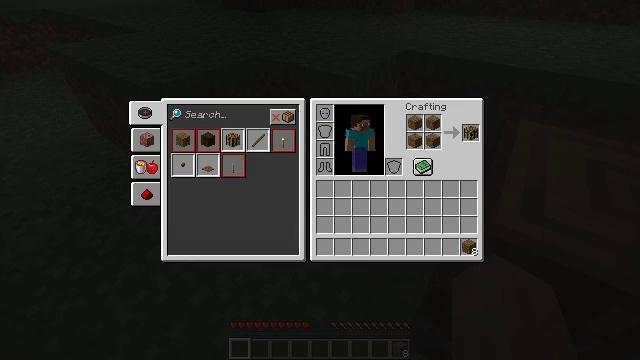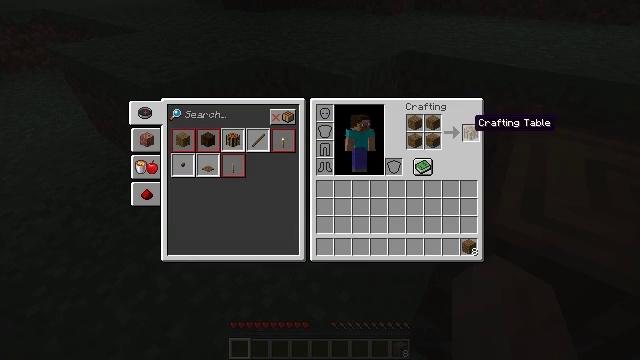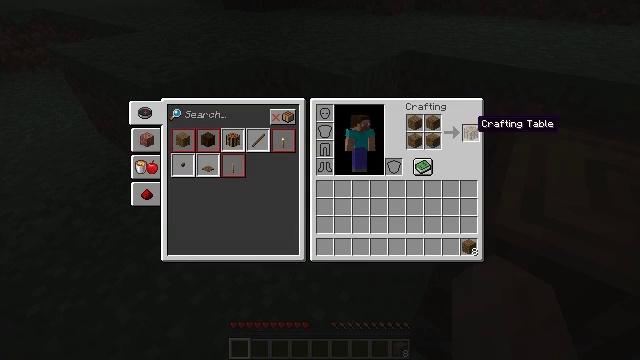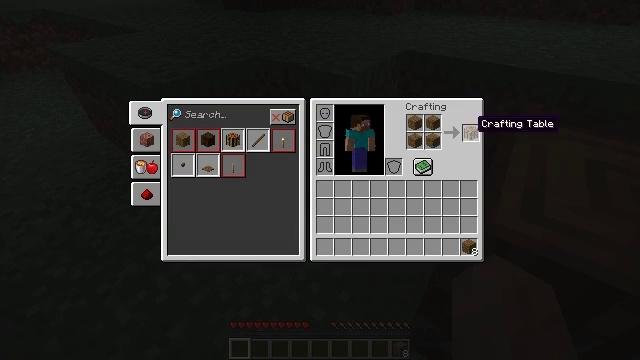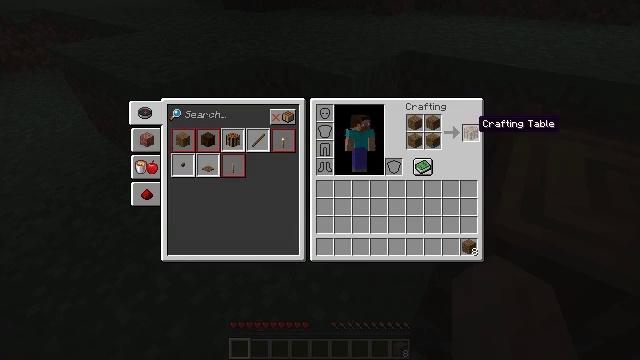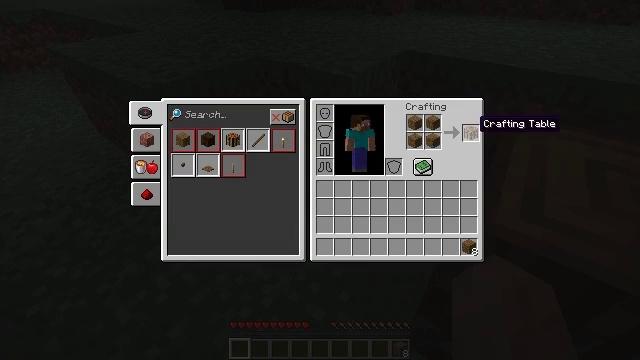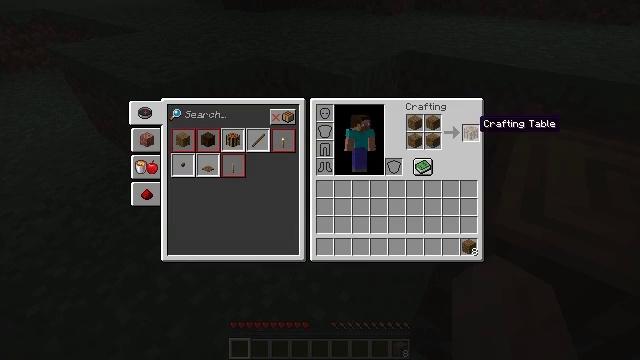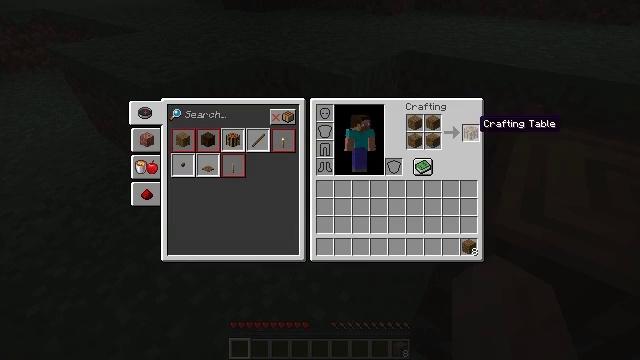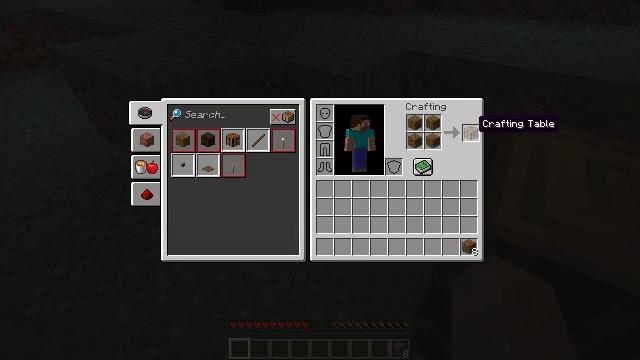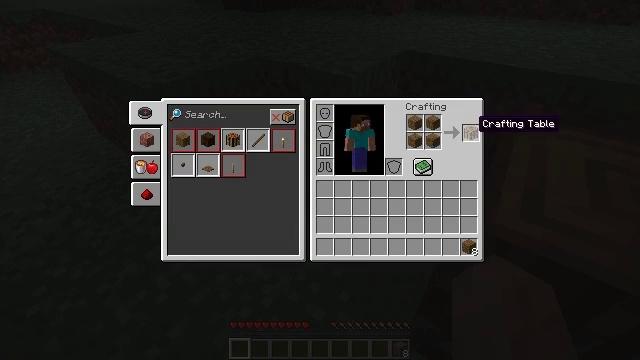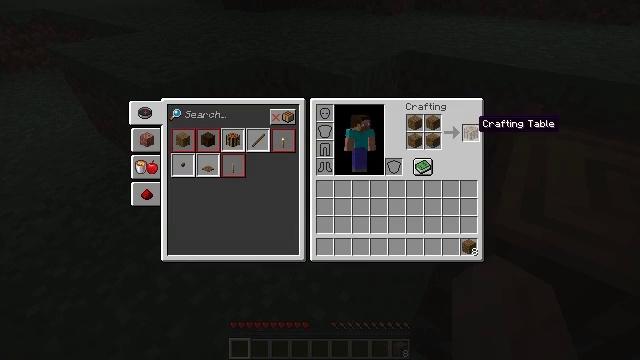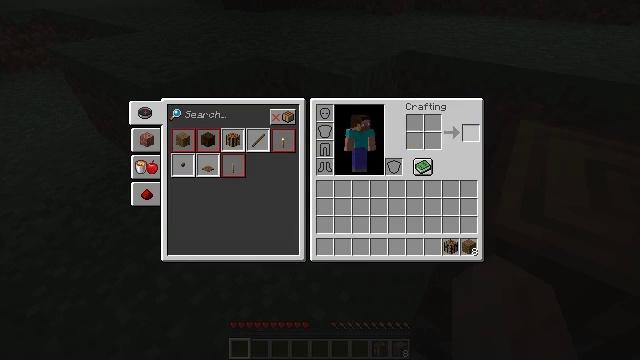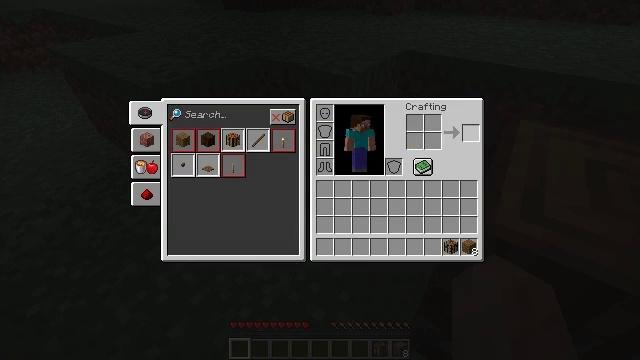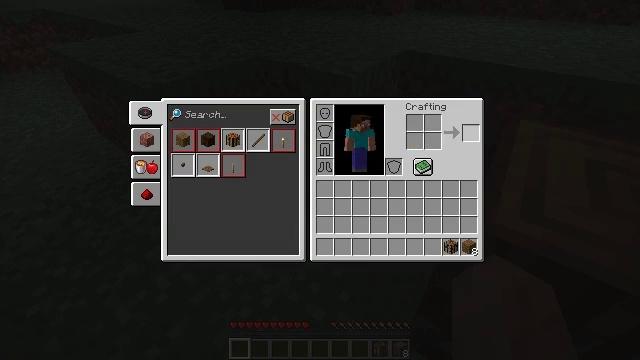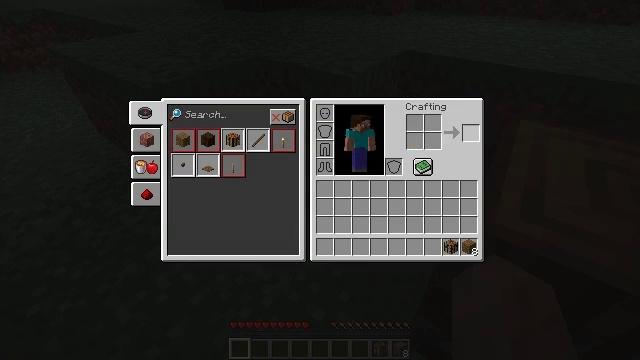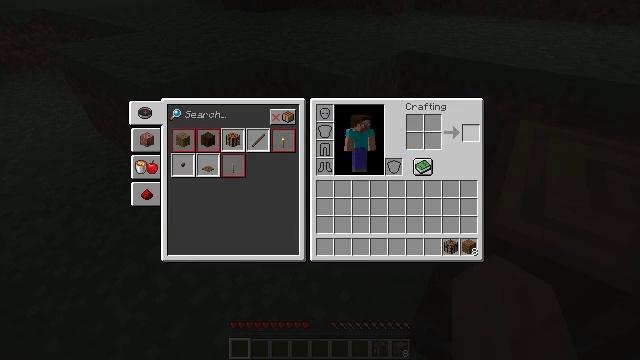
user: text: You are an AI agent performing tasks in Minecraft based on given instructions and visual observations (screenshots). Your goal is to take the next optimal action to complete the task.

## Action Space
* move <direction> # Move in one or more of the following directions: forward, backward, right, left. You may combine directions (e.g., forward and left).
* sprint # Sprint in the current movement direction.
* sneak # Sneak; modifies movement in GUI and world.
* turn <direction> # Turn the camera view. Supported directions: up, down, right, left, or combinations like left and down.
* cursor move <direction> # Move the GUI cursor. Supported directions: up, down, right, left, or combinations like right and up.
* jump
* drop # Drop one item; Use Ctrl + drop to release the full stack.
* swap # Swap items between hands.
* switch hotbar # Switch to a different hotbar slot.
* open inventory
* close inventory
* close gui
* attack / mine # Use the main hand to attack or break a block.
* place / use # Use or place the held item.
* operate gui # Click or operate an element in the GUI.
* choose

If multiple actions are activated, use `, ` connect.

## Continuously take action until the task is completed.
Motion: motion action
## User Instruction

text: Create a crafting table from wooden planks.
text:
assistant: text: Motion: cursor move right
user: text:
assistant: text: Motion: no_op
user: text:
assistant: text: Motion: no_op
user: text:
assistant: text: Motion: no_op
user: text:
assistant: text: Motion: no_op
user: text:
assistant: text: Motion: no_op
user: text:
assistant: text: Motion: sneak
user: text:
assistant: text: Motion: sneak
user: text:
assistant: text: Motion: sneak
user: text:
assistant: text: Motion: sneak
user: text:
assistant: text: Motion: sneak, operate gui
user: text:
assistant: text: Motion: sneak, operate gui
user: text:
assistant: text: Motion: sneak, operate gui
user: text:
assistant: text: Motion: no_op
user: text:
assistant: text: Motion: no_op
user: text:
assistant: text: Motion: no_op
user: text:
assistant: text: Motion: no_op